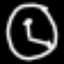
Label: clock